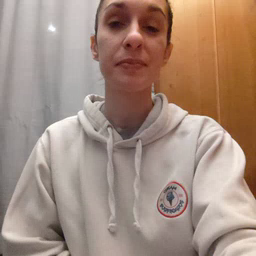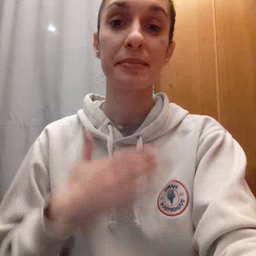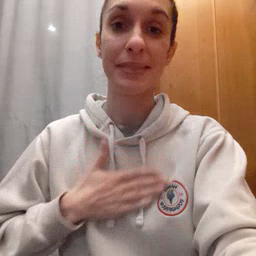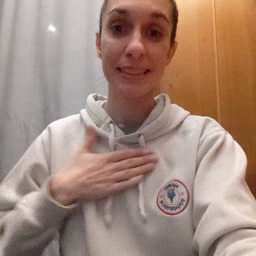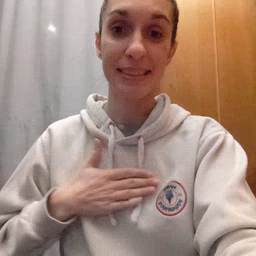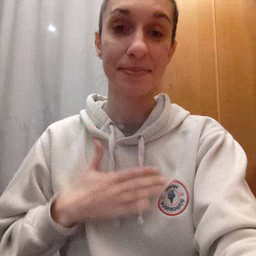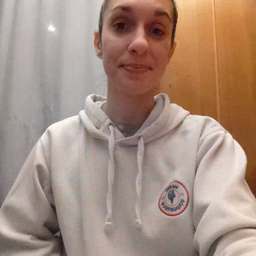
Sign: please